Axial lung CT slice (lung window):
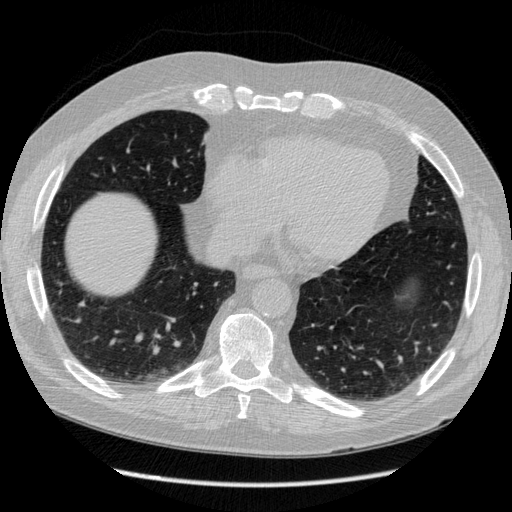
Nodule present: no